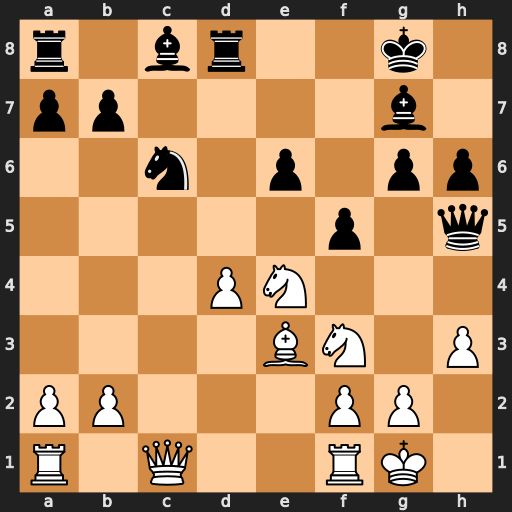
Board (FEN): r1br2k1/pp4b1/2n1p1pp/5p1q/3PN3/4BN1P/PP3PP1/R1Q2RK1
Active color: w
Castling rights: -
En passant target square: -
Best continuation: Ng3 Qxf3 gxf3